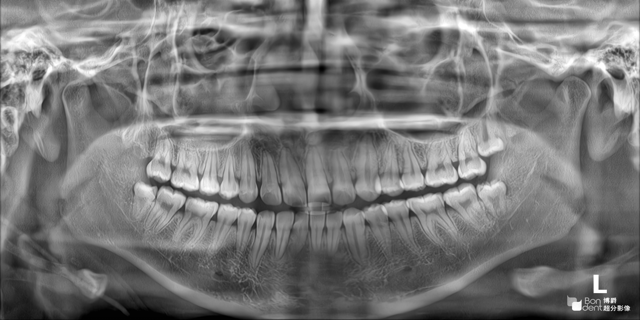
adult